【题型】填空题　【知识点】解析几何　【难度】easy
已知椭圆 $C: \frac{x^2}{a^2} + \frac{y^2}{b^2} = 1 (a > b > 0)$ 的焦点分别 $F_1(-3, 0)$、$F_2(3, 0)$，点 $A$ 为椭圆 $C$ 的上顶点，直线 $AF_2$，与椭圆 $C$ 的另一个交点为 $B$。若 $|BF_1| = 5|BF_2|$，则椭圆 $C$ 的方程为\_\_\_\_\_\_\_\_.
【解答】

\noindent \textbf{【答案】} $\boldsymbol{\dfrac{x^2}{18}+\dfrac{y^2}{9}=1}$

\vspace{0.2cm}
\noindent \textbf{【分析】} 利用定义和已知先求$|BF_2|$，再由相似三角形可得点$B$坐标，代入椭圆方程可解.

\vspace{0.2cm}
\noindent \textbf{【详解】} 如图，过点$B$作$x$轴的垂线，垂足为$M$，

由定义知，$|BF_1|+|BF_2|=2a$，因为$|BF_1|=5|BF_2|$，所以$|BF_2|=\dfrac{a}{3}$
因为$\triangle F_2OA \backsim \triangle F_2MB$，$AF_2=a$,$OA=b$，$OF_2=c=3$
所以$F_2M=1$,$MB=\dfrac{b}{3}$，所以$B(4,-\dfrac{b}{3})$
将$B(4,-\dfrac{b}{3})$代入$\dfrac{x^2}{a^2}+\dfrac{y^2}{b^2}=1$得$\dfrac{16}{a^2}+\dfrac{b^2}{9b^2}=1$，解得$a^2=18$
所以$b^2=a^2-c^2=18-9=9$
所以椭圆方程为$\dfrac{x^2}{18}+\dfrac{y^2}{9}=1$.
故答案为：$\boldsymbol{\dfrac{x^2}{18}+\dfrac{y^2}{9}=1}$

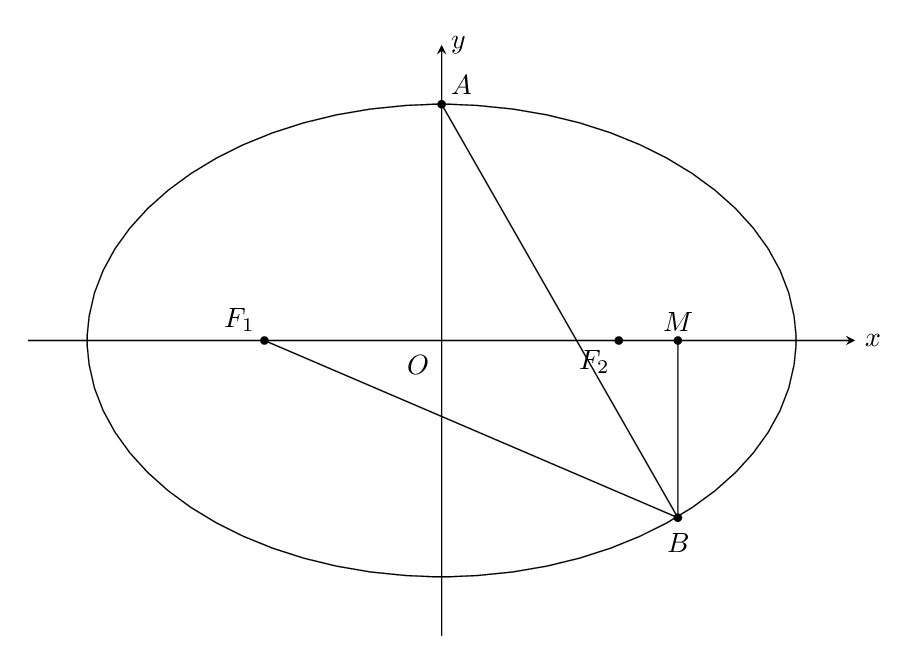